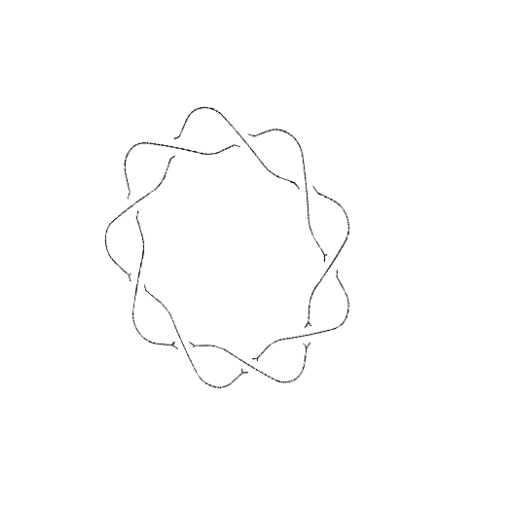
Crossing number: 9